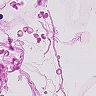
Metastatic tissue present: no